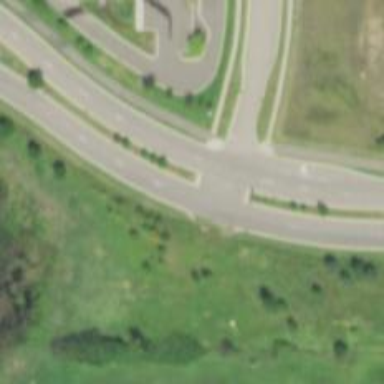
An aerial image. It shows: Unmarked asphalt crossing on cycleway road.